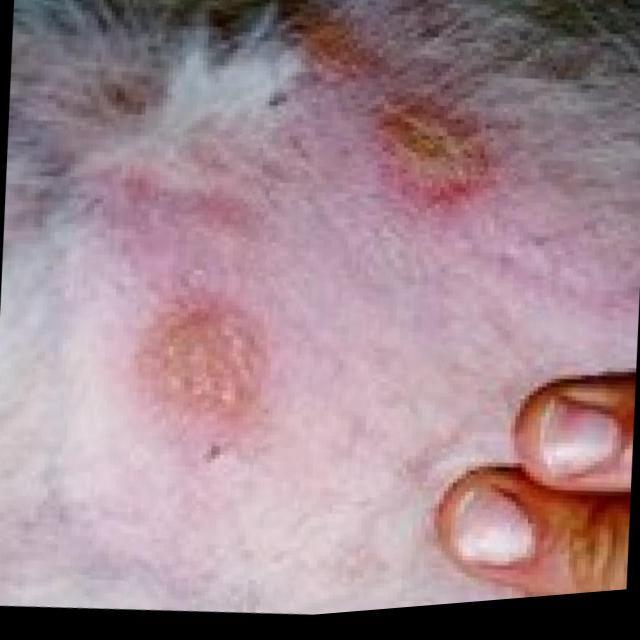
Canine ringworm (Dermatophytosis) — fungal infection caused by Microsporum or Trichophyton. Presents with circular alopecia, scaling, crusting, and broken hairs.